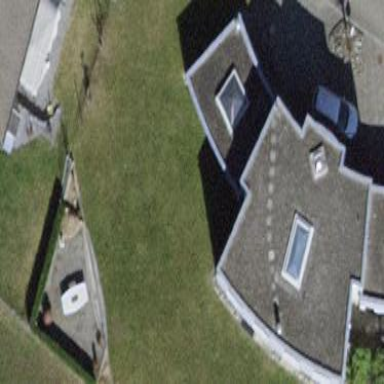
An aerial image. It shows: House with flat roof.